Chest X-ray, AP view. Patient: 54 years old, sex M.
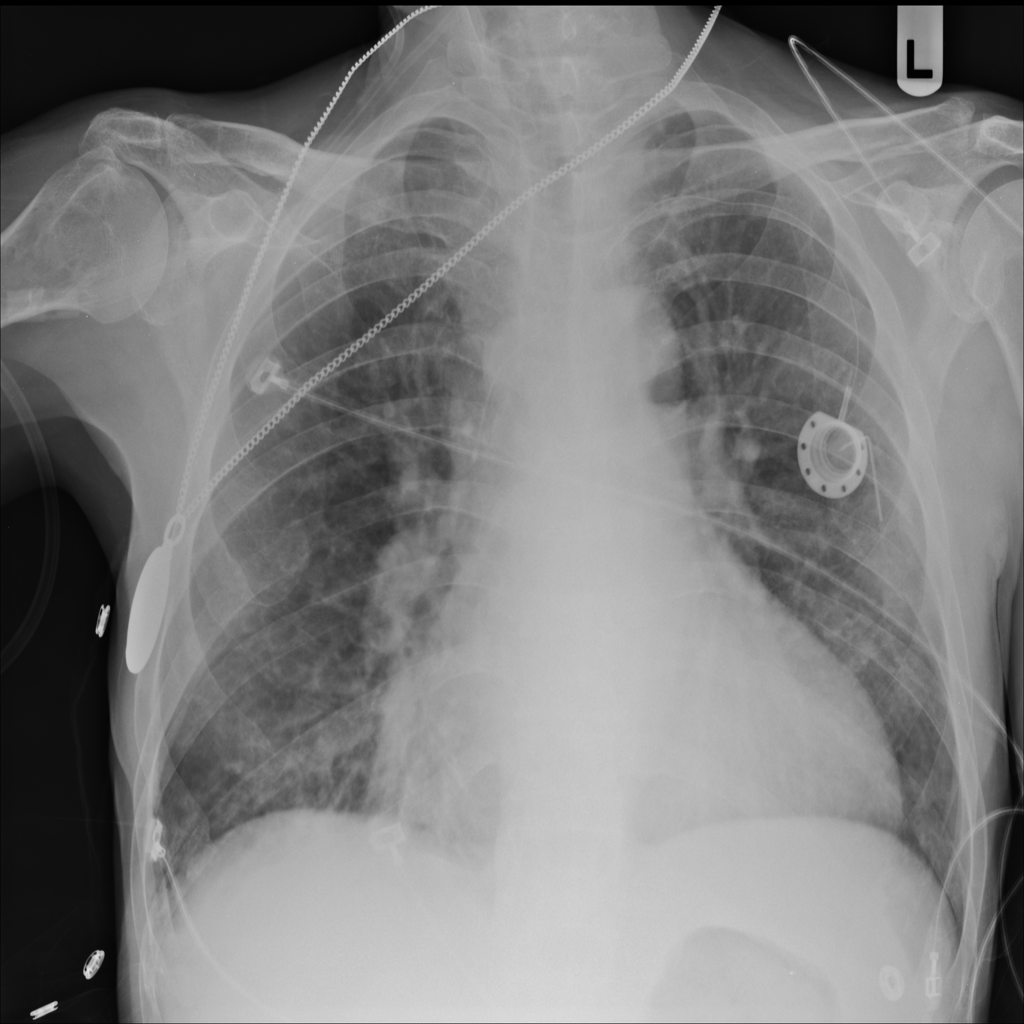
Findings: Cardiomegaly, Effusion, Infiltration